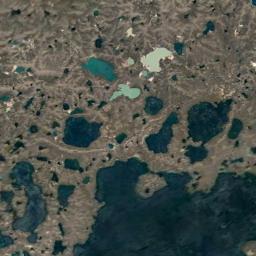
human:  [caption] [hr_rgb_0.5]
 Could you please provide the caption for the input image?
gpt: The blue lake in a wetland is covered by large swaths of dense vegetation .

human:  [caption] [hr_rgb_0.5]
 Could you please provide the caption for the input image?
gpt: Half of this wetland is bare rock and the other half is covered by vegetation .

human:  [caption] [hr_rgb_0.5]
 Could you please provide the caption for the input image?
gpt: There are many different areas of water surrounded by wetlands .

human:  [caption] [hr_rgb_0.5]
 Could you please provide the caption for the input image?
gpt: The wetland consists of bare land and water .

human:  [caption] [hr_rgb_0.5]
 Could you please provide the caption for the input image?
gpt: There are many water areas and bare land on the wetland .